Current action and preconditions to check: trajectory_clear

Your task: For each precondition in the list above, predict whether it will hold at this action.

Consider the current scene as observed from the mobile robot's camera, and analyze the predicted future states of all dynamic agents (e.g., people, animals, vehicles, or any moving entities) within the NEXT SECOND.

IMPORTANT: Only answer "very likely" if you are absolutely certain—based on strong, clear evidence—that a dynamic agent will violate the precondition in the predicted future state. Do NOT answer "very likely" for unlikely, ambiguous, or low-probability risks.

Ask yourself for each precondition: Is there a high probability, with clear and convincing evidence, that the predicted future states of any dynamic agent will interfere with the predicted future state of the currently executing action within the NEXT SECOND, causing that precondition to fail?

Assess the risk level based on these predictions. Use "likely" or "very likely" if motions create a clear risk of interference.

Use "neutral" or "improbable" if agents are nearby but their predicted paths are clearly diverging or non-conflicting.

Failure Risk Categories: "very improbable", "improbable", "neutral", "likely", "very likely"

Answer Format: Output ONLY the probability_of_failure value from these categories: "very improbable", "improbable", "neutral", "likely", "very likely"

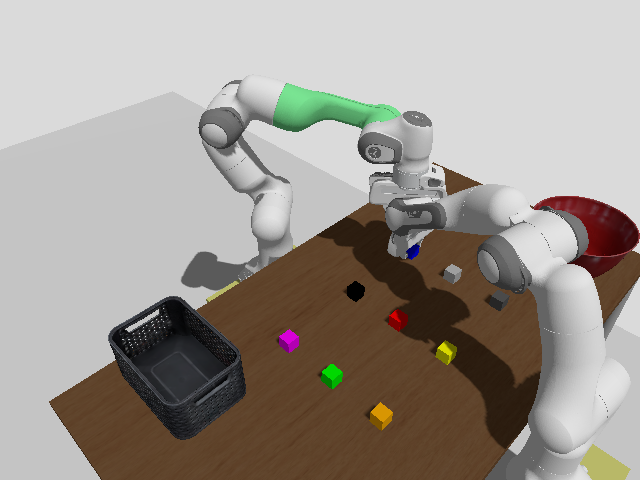

Answer: very likely